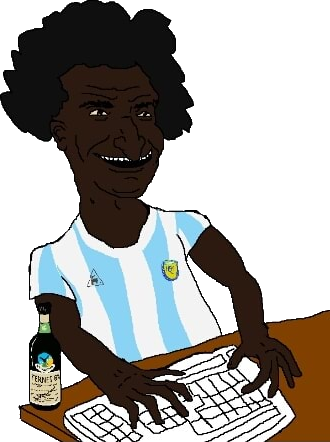
Label: 5_Bruce